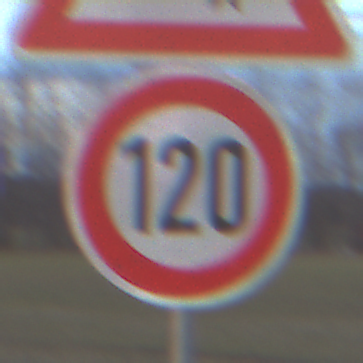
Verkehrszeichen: Geschwindigkeit120
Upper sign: DoppelkurveZunaechstLinks
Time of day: SunriseSunset
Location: Outdoor (Nature)
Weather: PartlyCloudy
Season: NotSpecified
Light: Natural